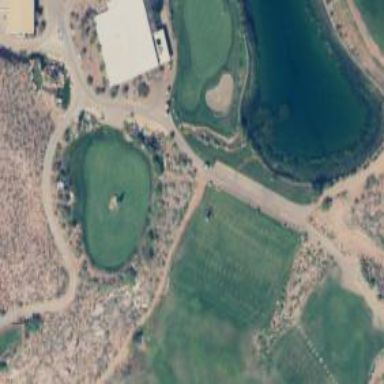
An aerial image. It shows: Service road designated as golf cart path.